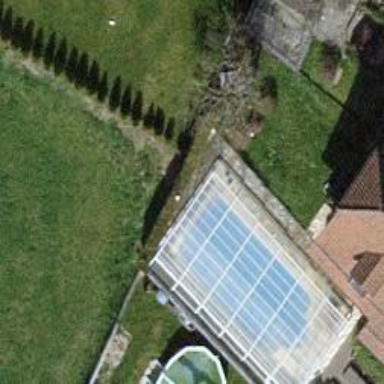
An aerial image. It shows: Swimming pool located in leisure land.